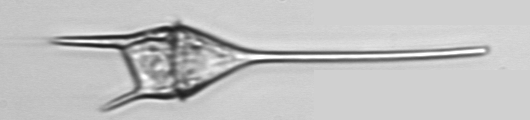
Label: Tripos_lineatus